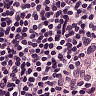
Metastatic tissue present: no